Question: How do you use Visual Effect Views with Blur and Vibrancy in Interface Builder?
I've dragged this item out into the View, then dragged a 'UILabel' onto the last view in the hierarchy - the vibrant effect's 'contentView' I assume. This results in a blurred view overtop but there is no label visible. Anywhere else I place the label in the hierarchy it does become visible but it's just solid black text.

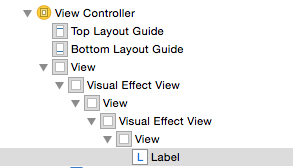
Answer: Finally figured it out.
1. In a UIViewController change the view's background to blue
2. Drag a Visual Effect Views with Blur and Vibrancy object into the view, so it's added as a subview
3. In the first Visual Effect View, set up Auto Layout constraints to its containing View: Leading, Trailing, Top, and Bottom (to make the blur effect fill the screen)
4. Expand the View that is a subview of the first Visual Effect View to reveal a second Visual Effect View
5. Set up Auto Layout constraints for this Visual Effect View, again set all edges to its containing View to fill the screen - be sure to change the constants to 0
6. Expand the second Visual Effect View to reveal the final View
7. Drag a UILabel into the scene as a subview of the last View
8. Set up Auto Layout constraints for this label to its containing View - perhaps Leading and Top with constants of 15
9. Change the text color of the label to pure white with 0.5 alpha
10. Change the Style to Dark for both Visual Effect Views in the Attributes Inspector (just to show the effect better)
11. Run the app on a device that supports the full vibrant effect (iPhone 5+, iPad Air+)

And this is how it looks in Interface Builder: